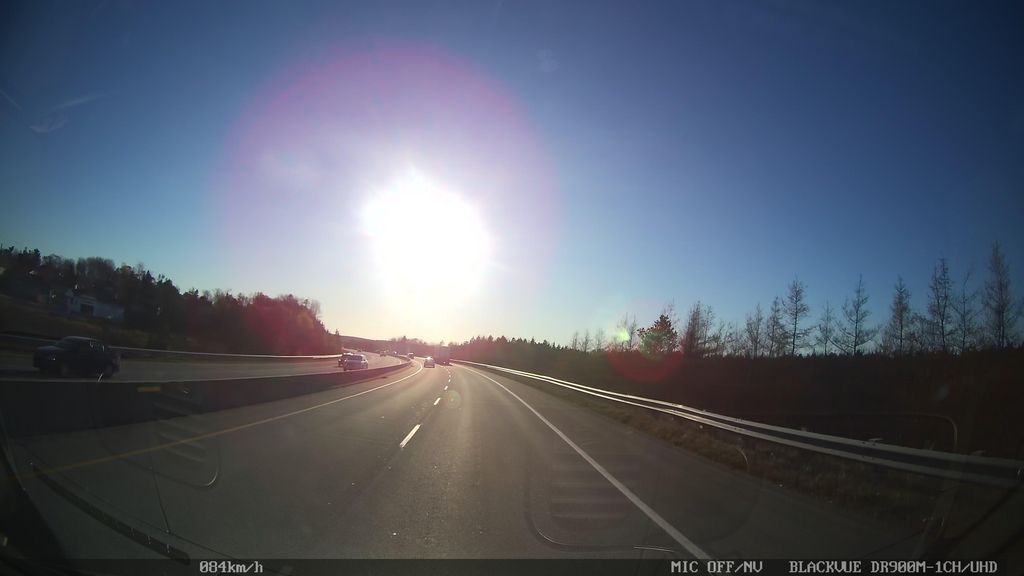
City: halifax